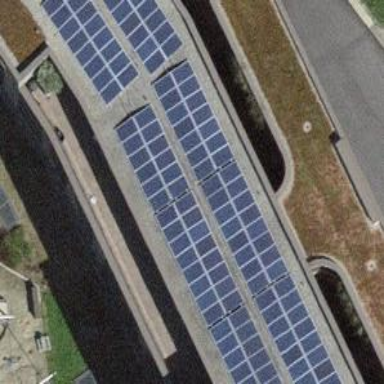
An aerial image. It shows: Solar power generator.